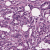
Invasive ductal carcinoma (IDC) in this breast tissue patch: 1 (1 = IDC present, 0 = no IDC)